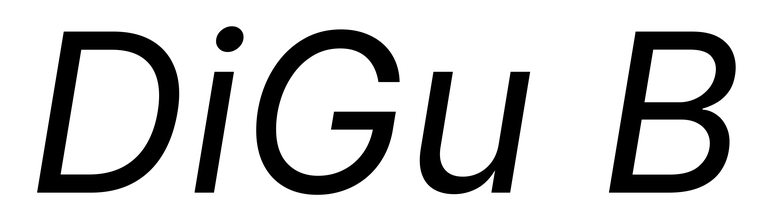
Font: Inter-Italic_Italic